Question: I have a line graph done, and I want to highlight a region as in the graph below

The point is, instead of a solid colour (as grey in the sides)I want a striped thing as in the center.... Does any one have any idea how to do that?
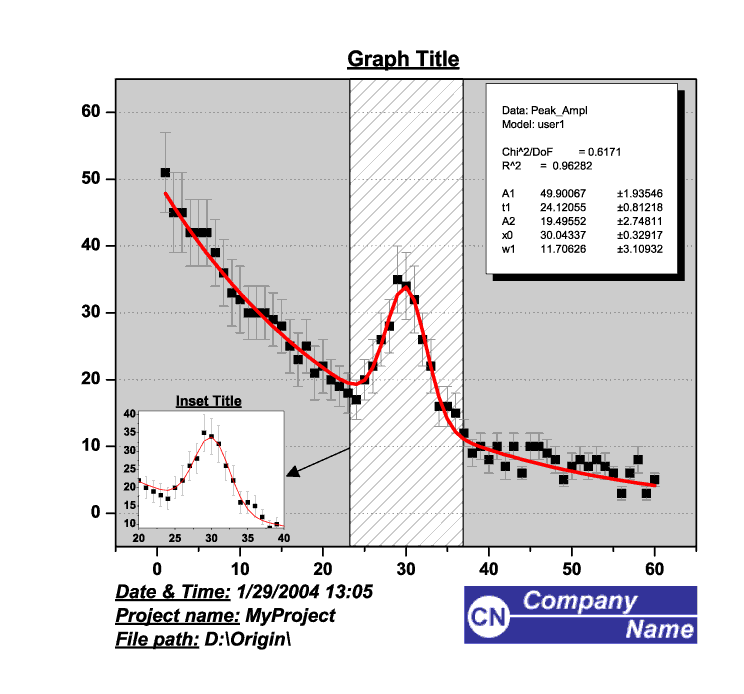
Answer: You can make a vertical span across the axis using <URL>. To get the hatches you can use the hatch parameter.
'''
axvspan(xmin, xmax, hatch='/')
'''
You may have to play with the 'zorder' parameter as well to get the span underneath your line graph.